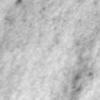
Label: no_change